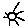
Label: sun